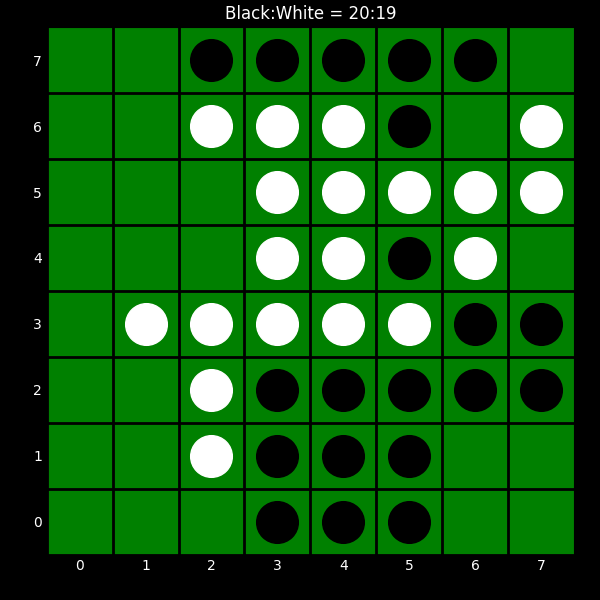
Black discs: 20
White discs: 19